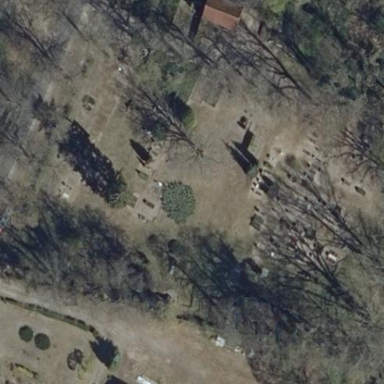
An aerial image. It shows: Graveyard.